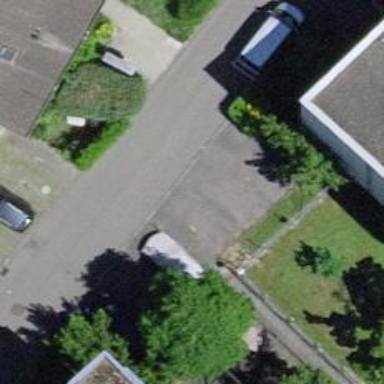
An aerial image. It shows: Street side parking area.